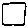
Label: square